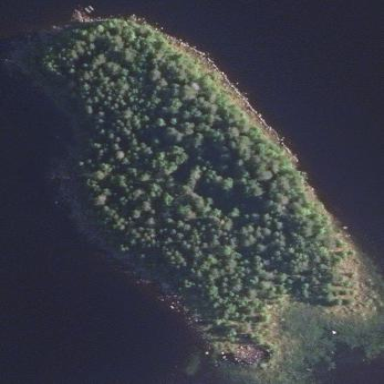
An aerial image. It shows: Islet.